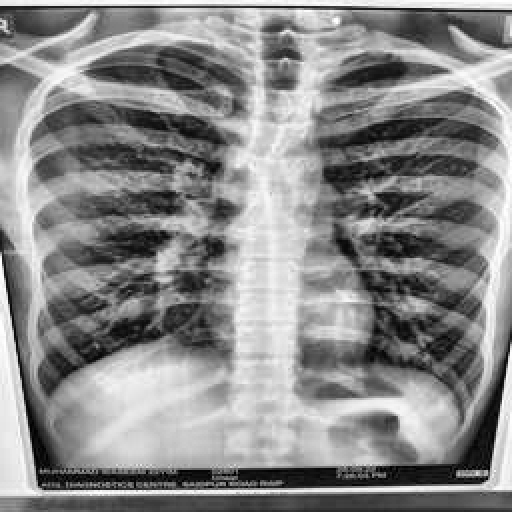
Finding: TUBERCULOSIS